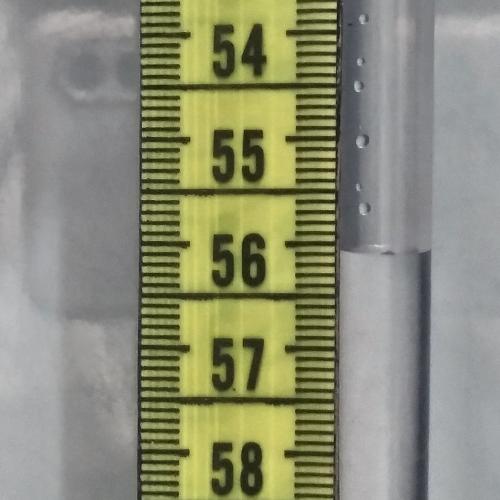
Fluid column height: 56.1 cm